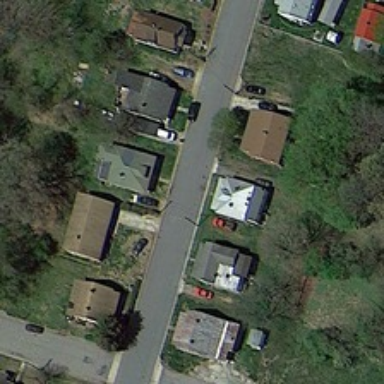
The symmetrical distribution of houses on both sides of the road .